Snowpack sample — Buffalo Mountain, Silverthorne, Colorado, USA (1/25/25, 10:11 AM MST)
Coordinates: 39.6222, -106.1139
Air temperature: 22 °F
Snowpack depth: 110 cm
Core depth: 30 cm
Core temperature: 42.8 °F
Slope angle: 12°, slope face: 102°
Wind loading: high
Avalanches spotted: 0
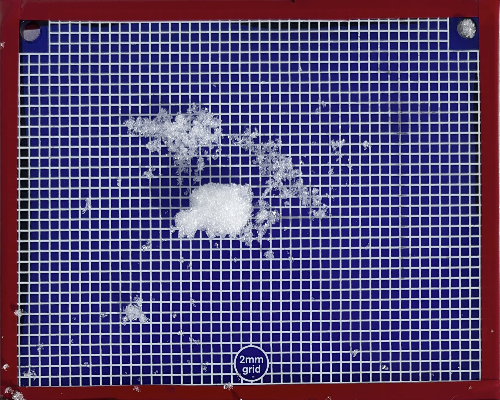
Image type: profile
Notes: No avalanches nearby, collected on the outskirts of a fire break 15 meters from the treeline, on way to Buffalo and Red Mountain